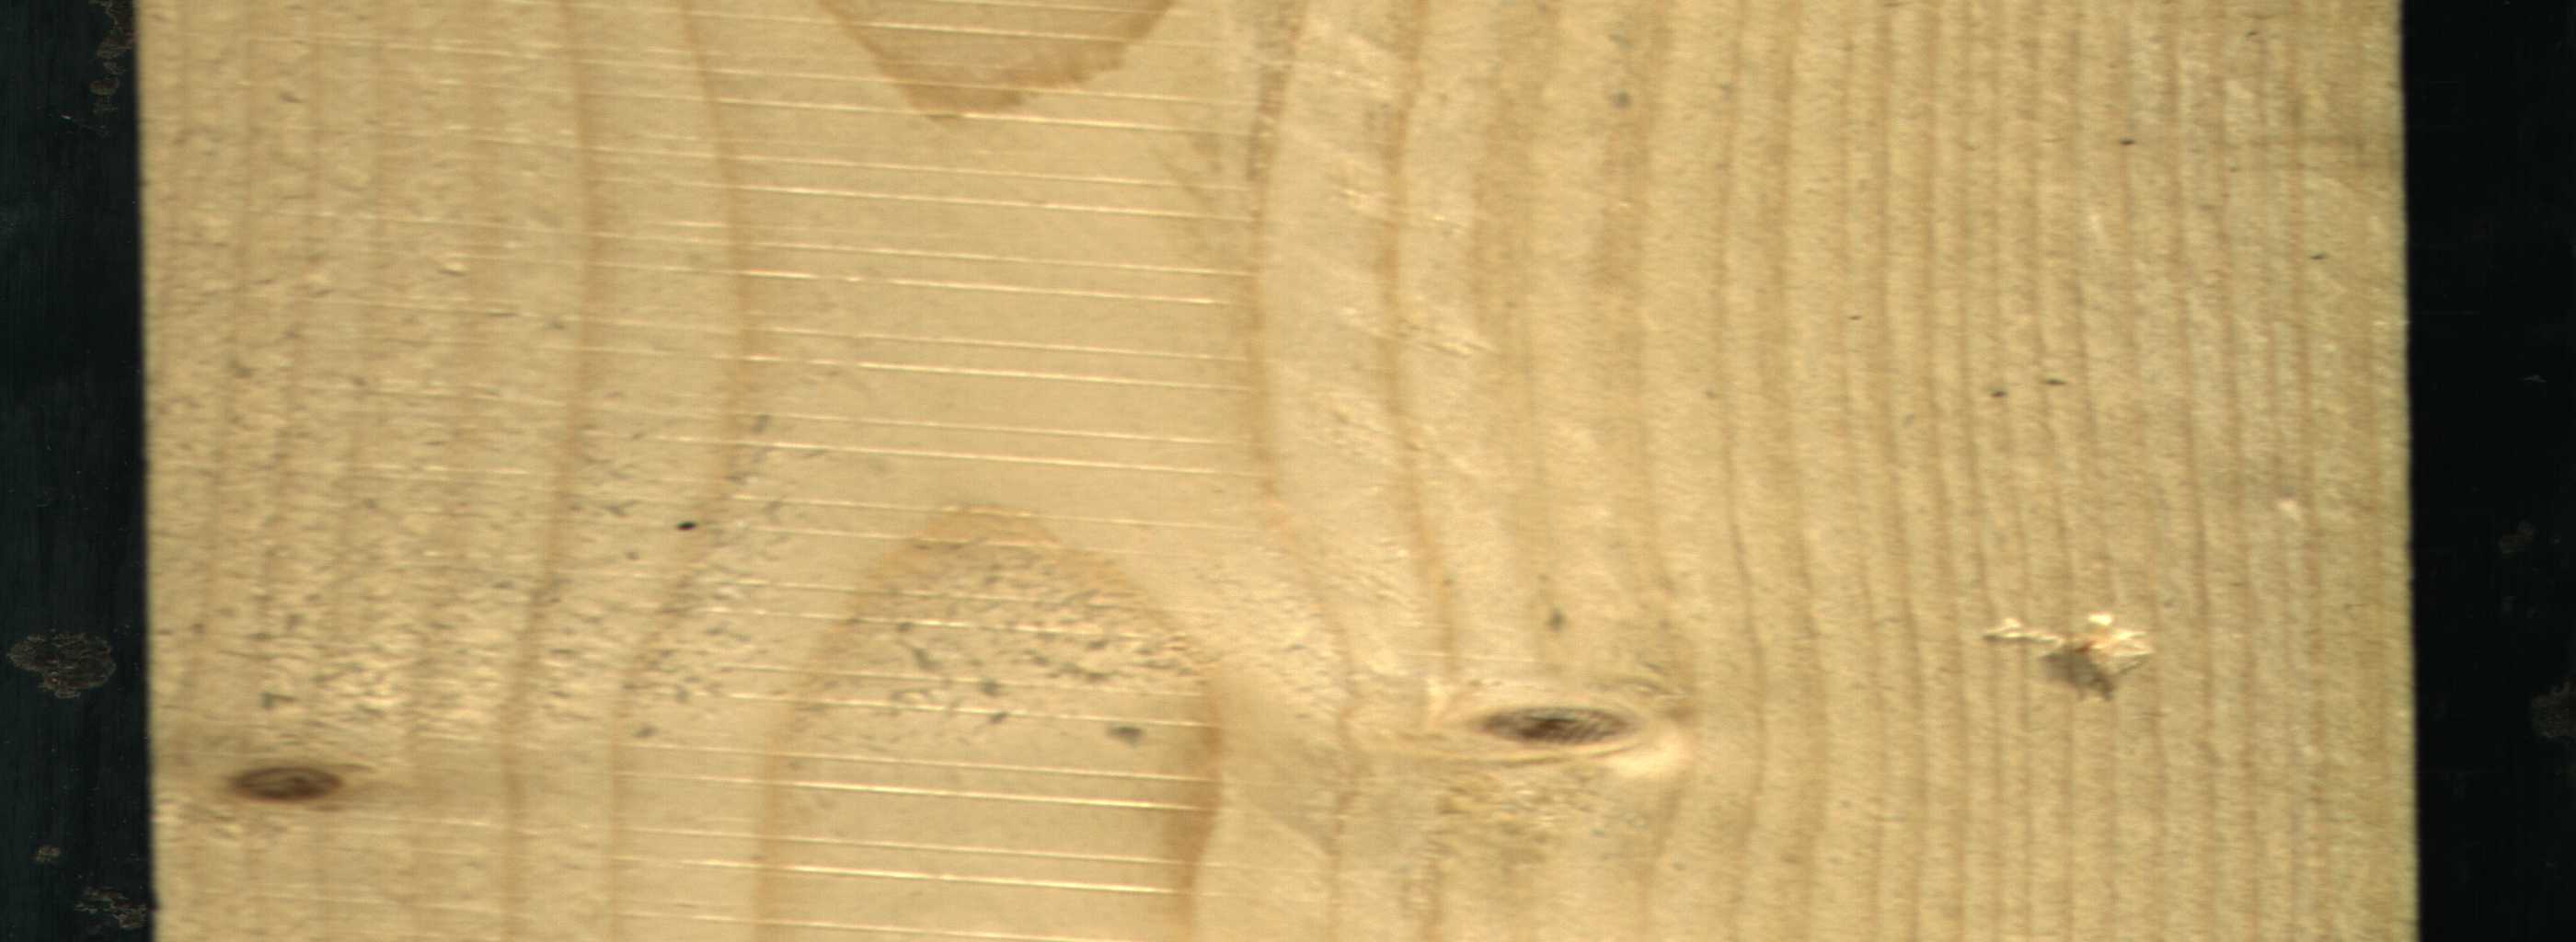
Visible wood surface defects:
Live_Knot
Live_Knot